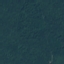
Label: Forest